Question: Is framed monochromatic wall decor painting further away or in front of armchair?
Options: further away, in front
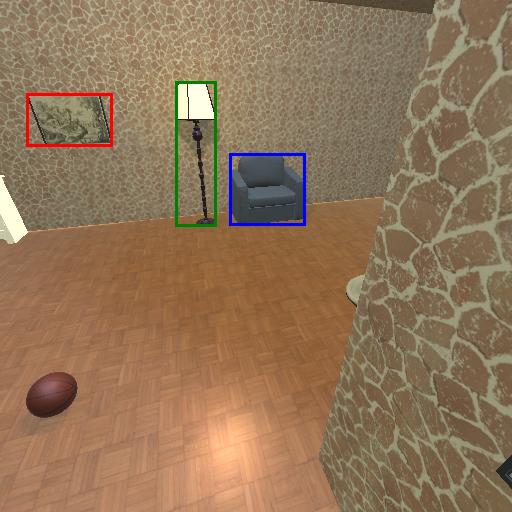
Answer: further away